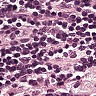
Metastatic tissue present: no